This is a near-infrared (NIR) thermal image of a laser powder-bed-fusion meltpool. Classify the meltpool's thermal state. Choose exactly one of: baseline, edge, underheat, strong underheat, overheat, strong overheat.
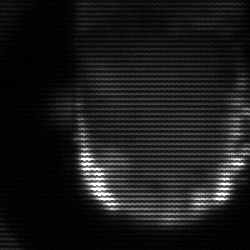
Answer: baseline